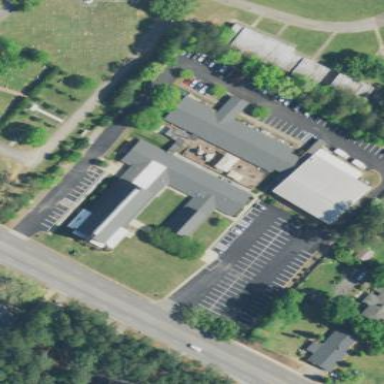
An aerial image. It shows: Building that serves as place of worship.